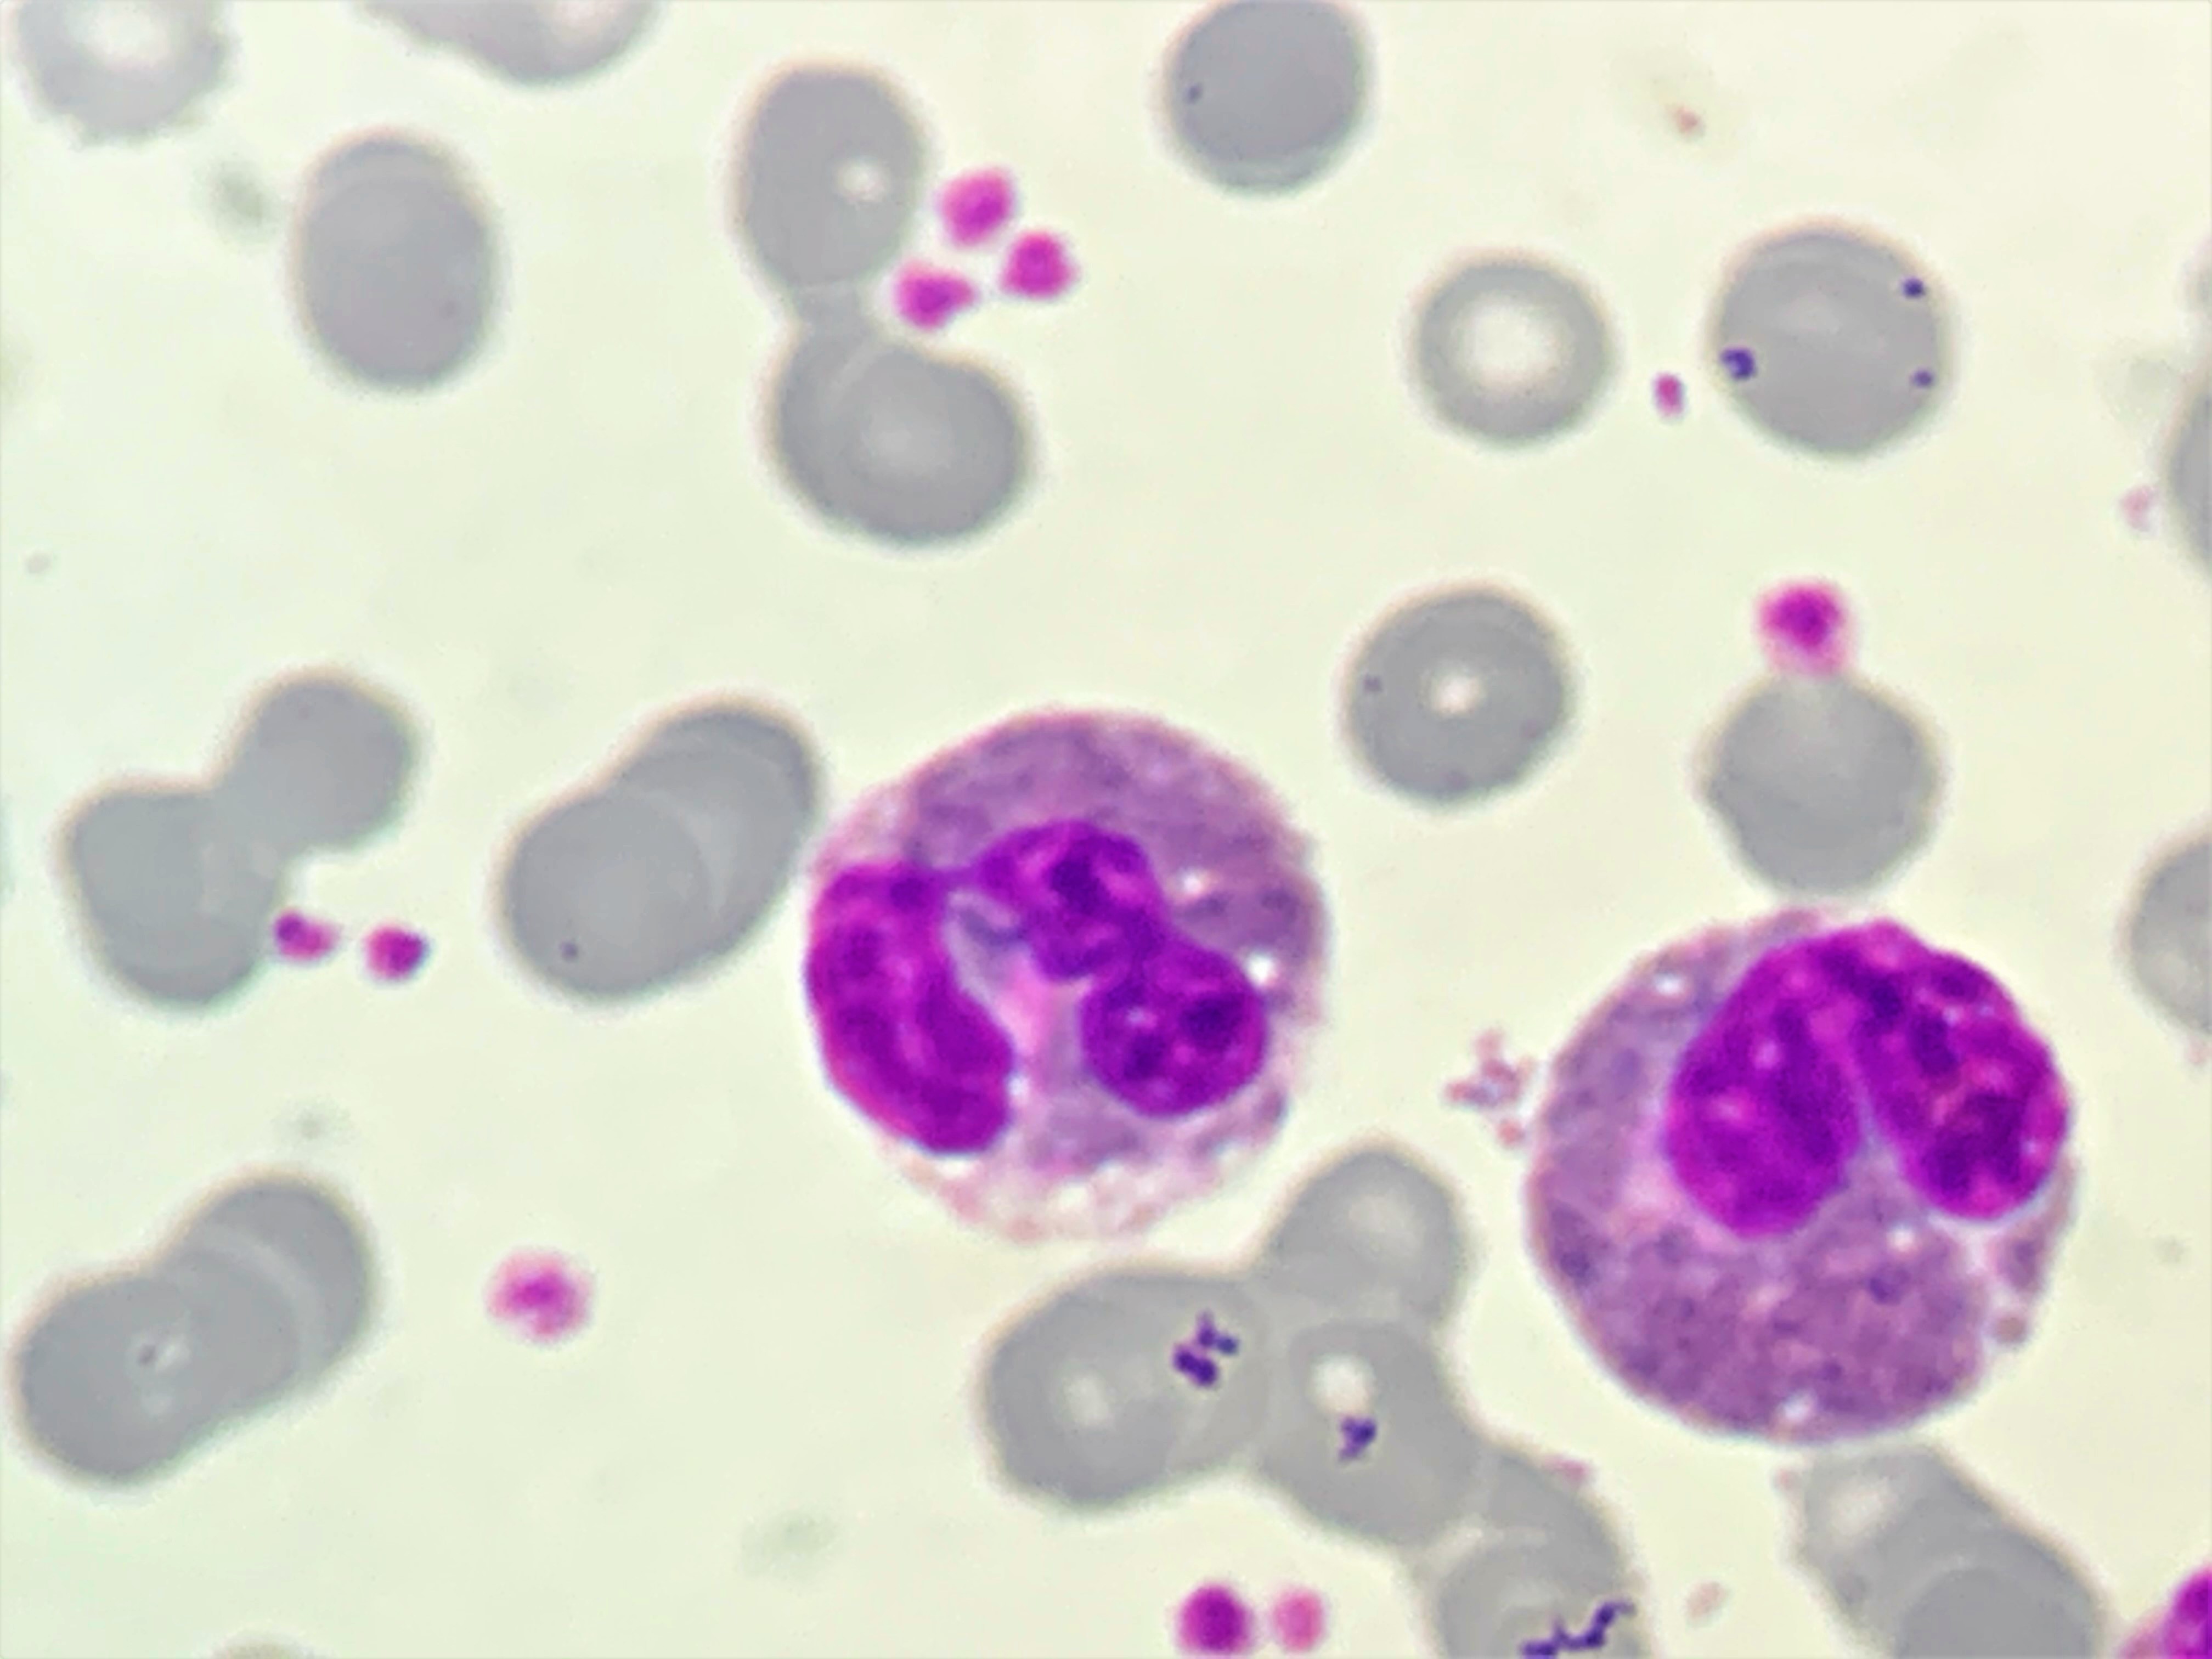
Cell type: EOSINOPHILS